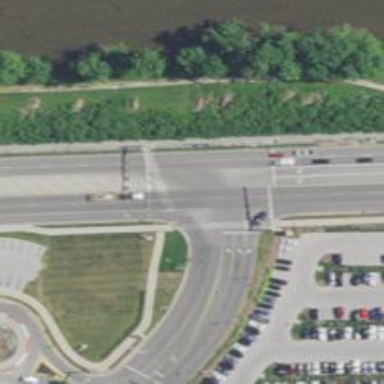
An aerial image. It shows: Crossing on the cycleway.